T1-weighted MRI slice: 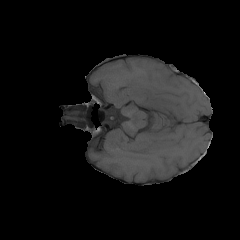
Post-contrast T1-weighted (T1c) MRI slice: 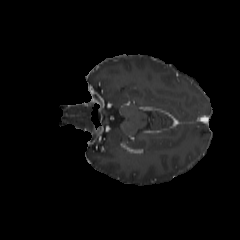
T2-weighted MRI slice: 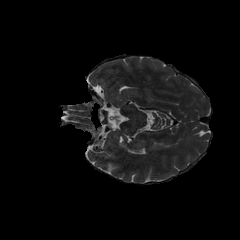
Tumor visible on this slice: no